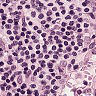
Metastatic tissue present: no